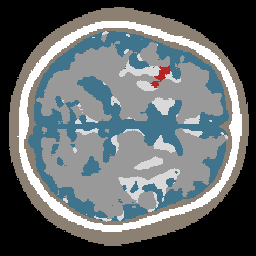
Label: lesion